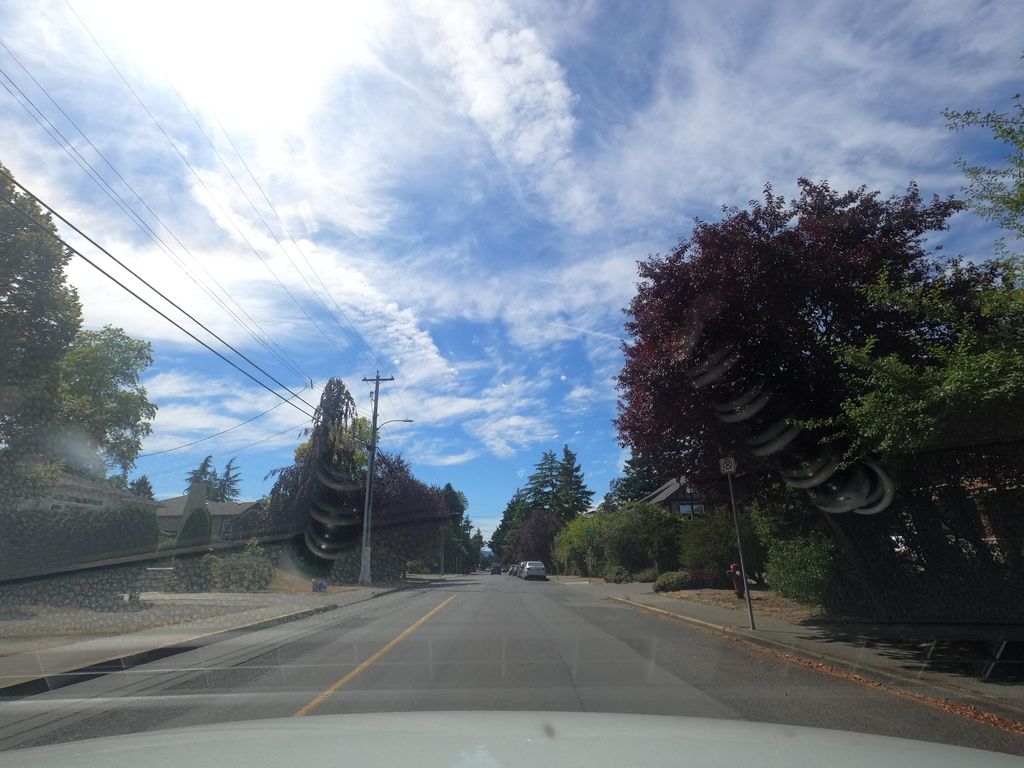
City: victoria